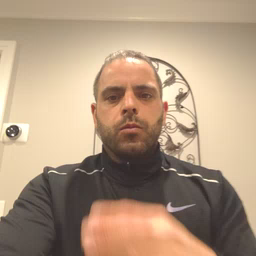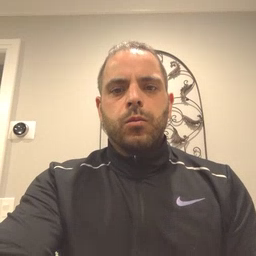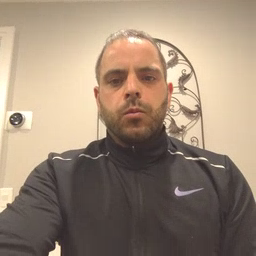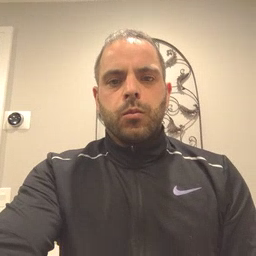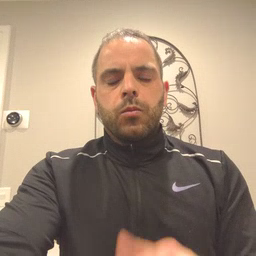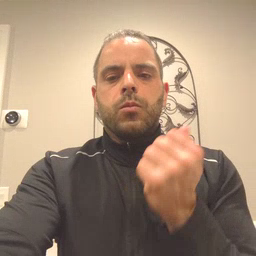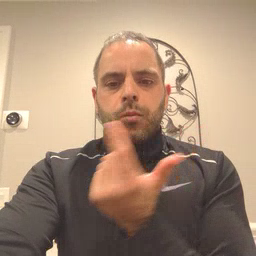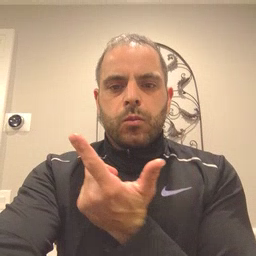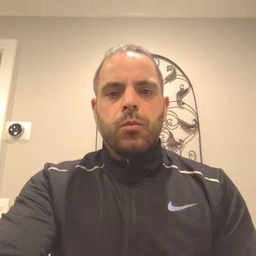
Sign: all